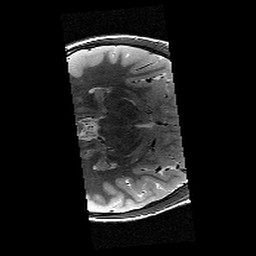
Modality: T2w
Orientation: axial
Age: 9
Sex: male
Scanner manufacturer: siemens
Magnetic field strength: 3 T
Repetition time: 9.23 s
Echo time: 0.067 s